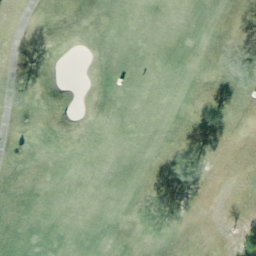
Label: golf course